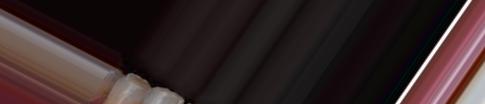
Condition: Tooth Discoloration